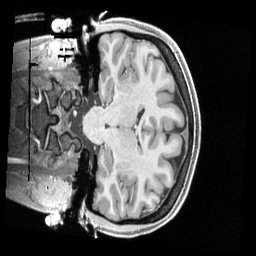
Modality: T1w
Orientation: coronal
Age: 26
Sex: female
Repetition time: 2.4 s
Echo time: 0.00222 s